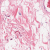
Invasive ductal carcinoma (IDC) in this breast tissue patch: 0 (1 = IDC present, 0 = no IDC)